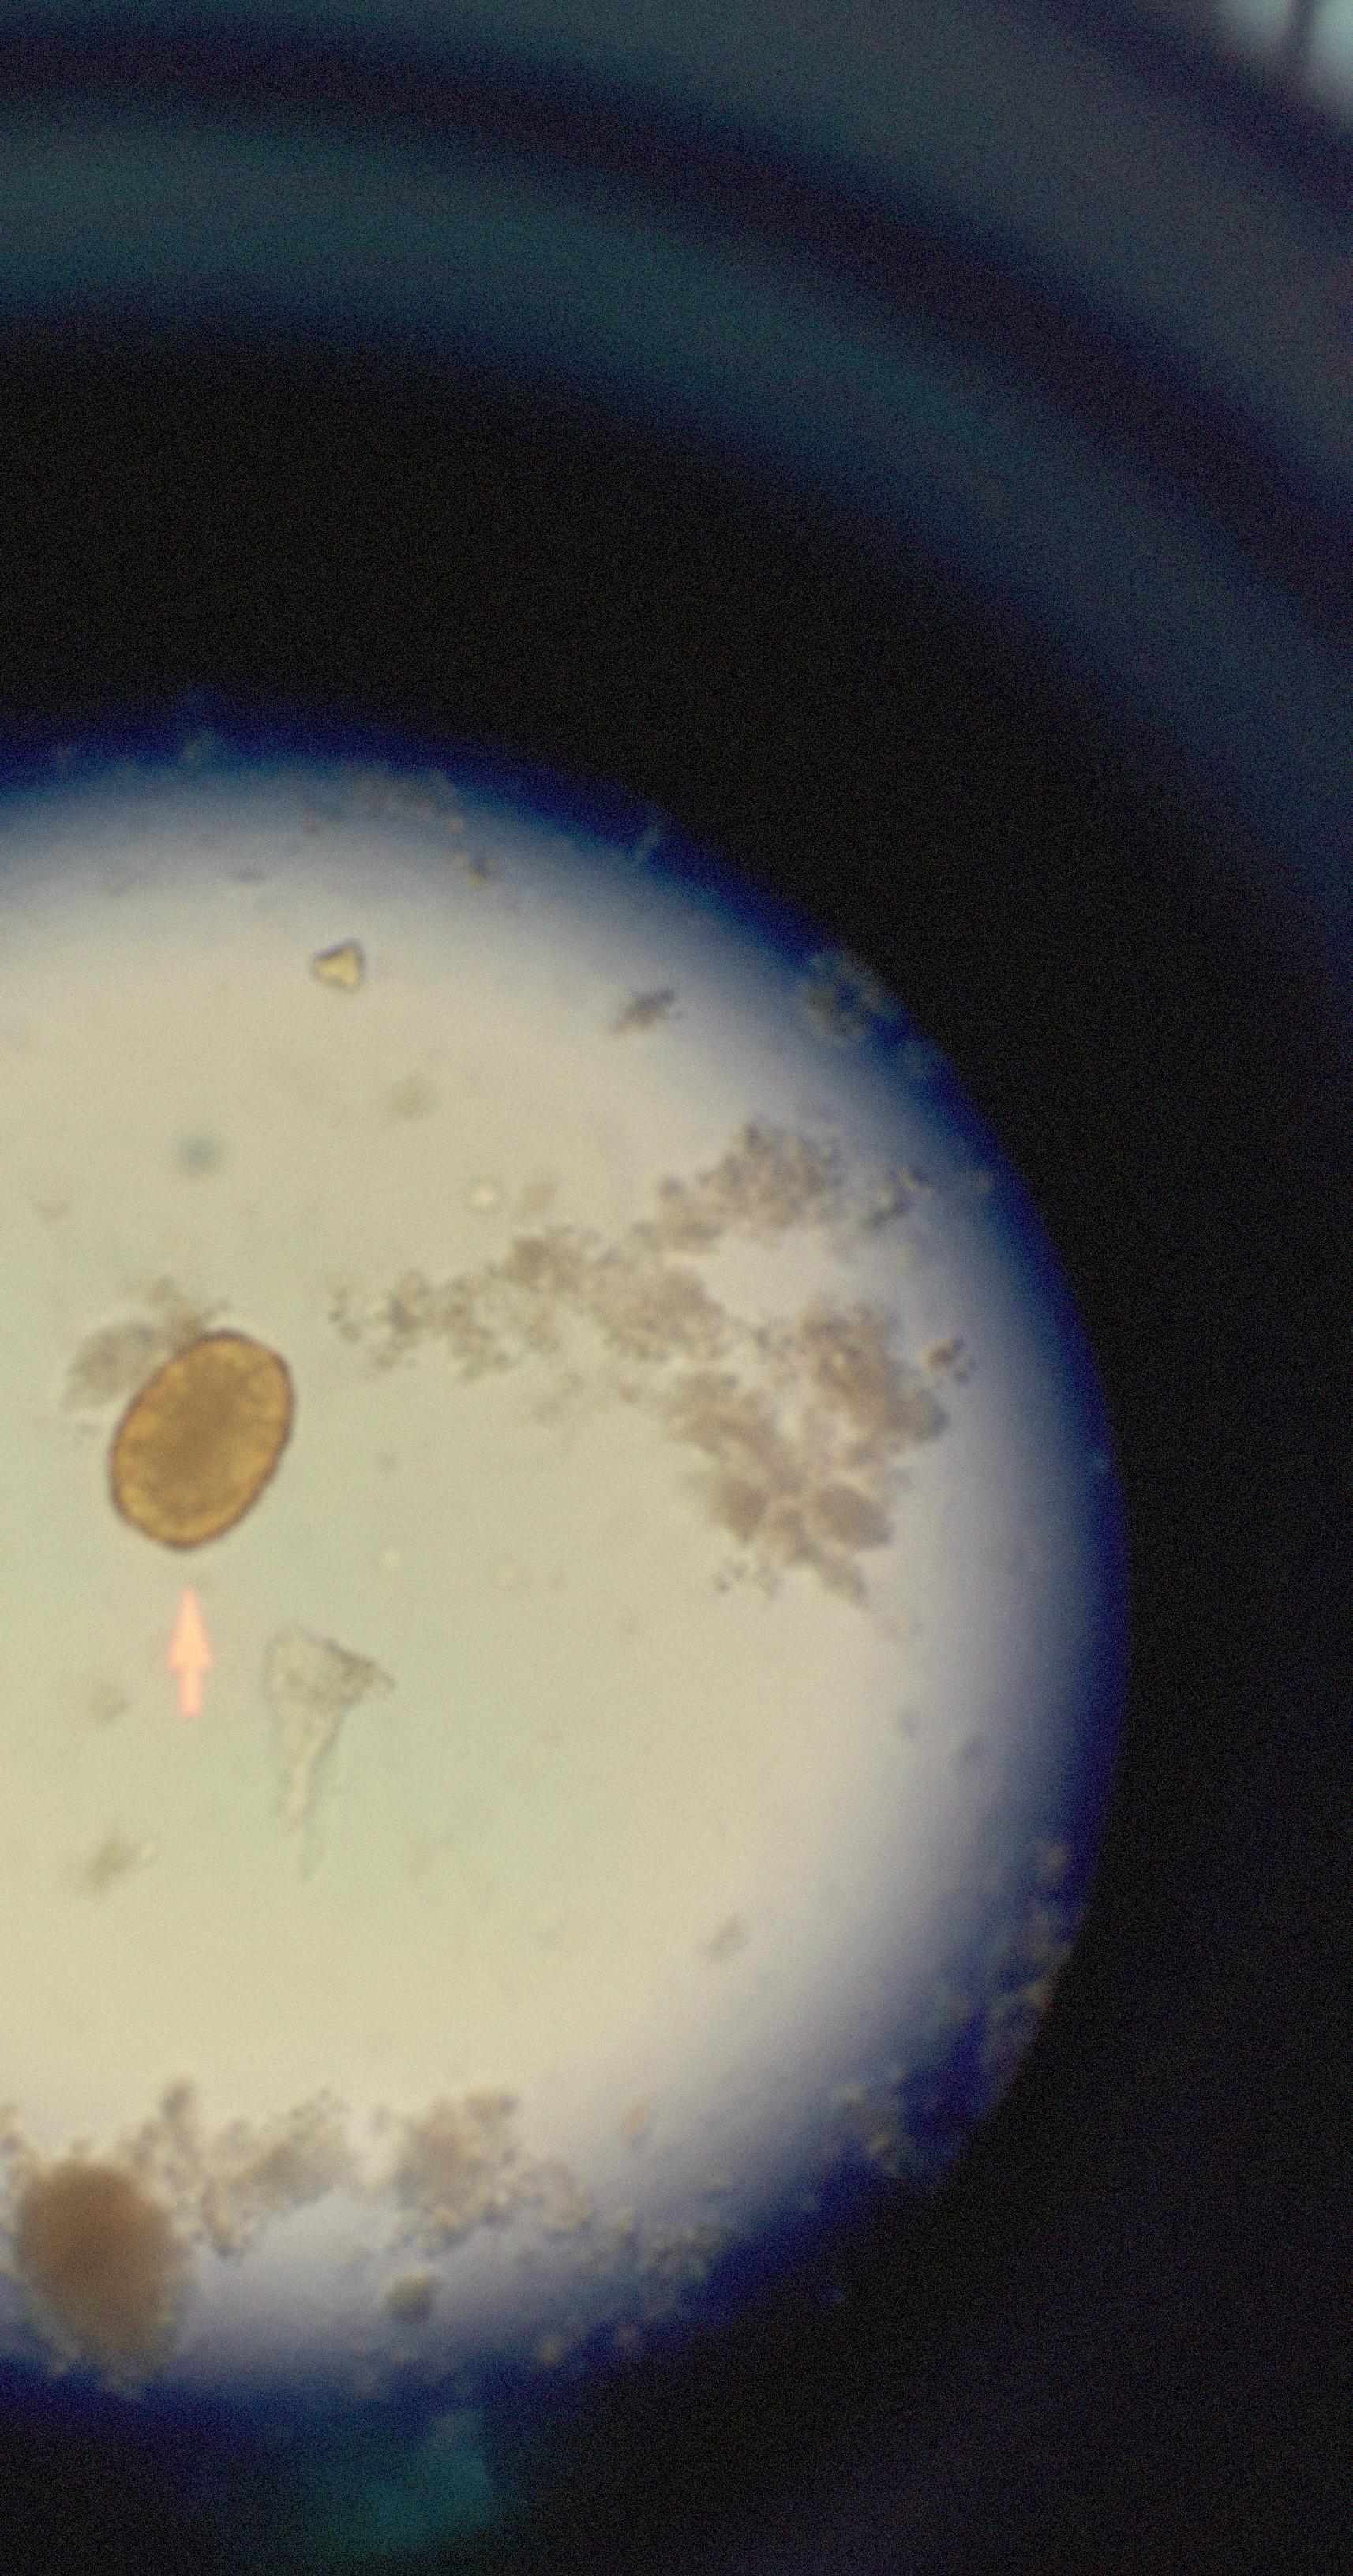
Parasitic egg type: Ascaris lumbricoides